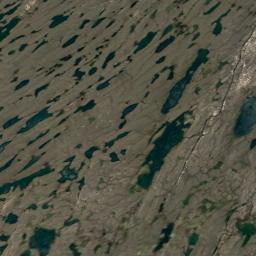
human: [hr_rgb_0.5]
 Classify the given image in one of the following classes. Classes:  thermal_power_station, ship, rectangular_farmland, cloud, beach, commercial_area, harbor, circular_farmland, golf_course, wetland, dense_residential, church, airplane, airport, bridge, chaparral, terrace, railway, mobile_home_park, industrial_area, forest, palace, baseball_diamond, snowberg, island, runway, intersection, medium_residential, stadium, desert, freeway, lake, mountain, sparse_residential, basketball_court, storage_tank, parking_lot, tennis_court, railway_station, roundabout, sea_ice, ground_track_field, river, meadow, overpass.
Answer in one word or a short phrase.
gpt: wetland